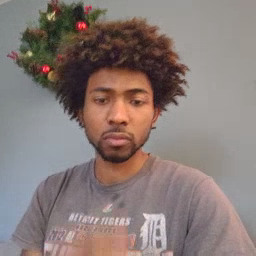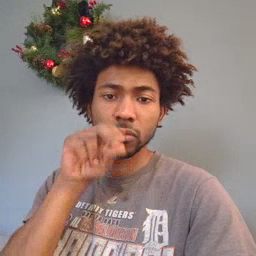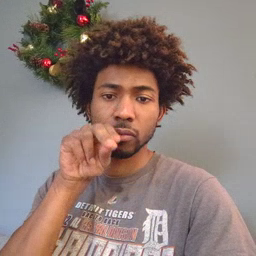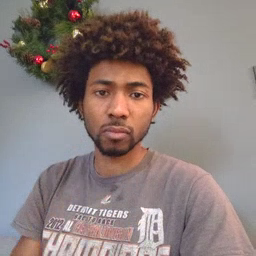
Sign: goose